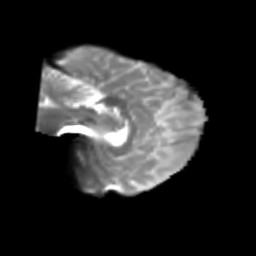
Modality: T2w
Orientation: sagittal
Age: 24
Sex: female
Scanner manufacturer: siemens
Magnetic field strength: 3 T
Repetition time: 1.8 s
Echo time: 0.07 s